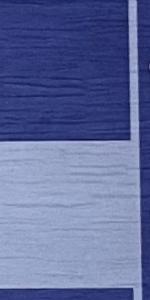
Label: Empty